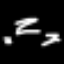
Label: mushroom